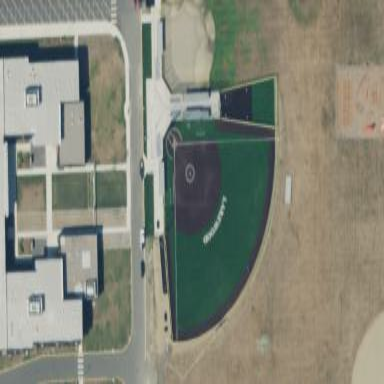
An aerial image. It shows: Softball pitch with artificial turf surface for leisure sports.